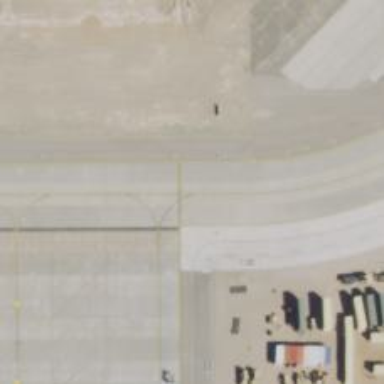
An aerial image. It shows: View of taxiway at the airport.